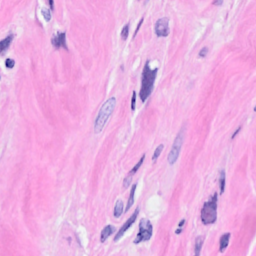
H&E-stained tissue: Breast